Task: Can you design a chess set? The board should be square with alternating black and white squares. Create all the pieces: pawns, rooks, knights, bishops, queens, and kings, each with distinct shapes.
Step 712:
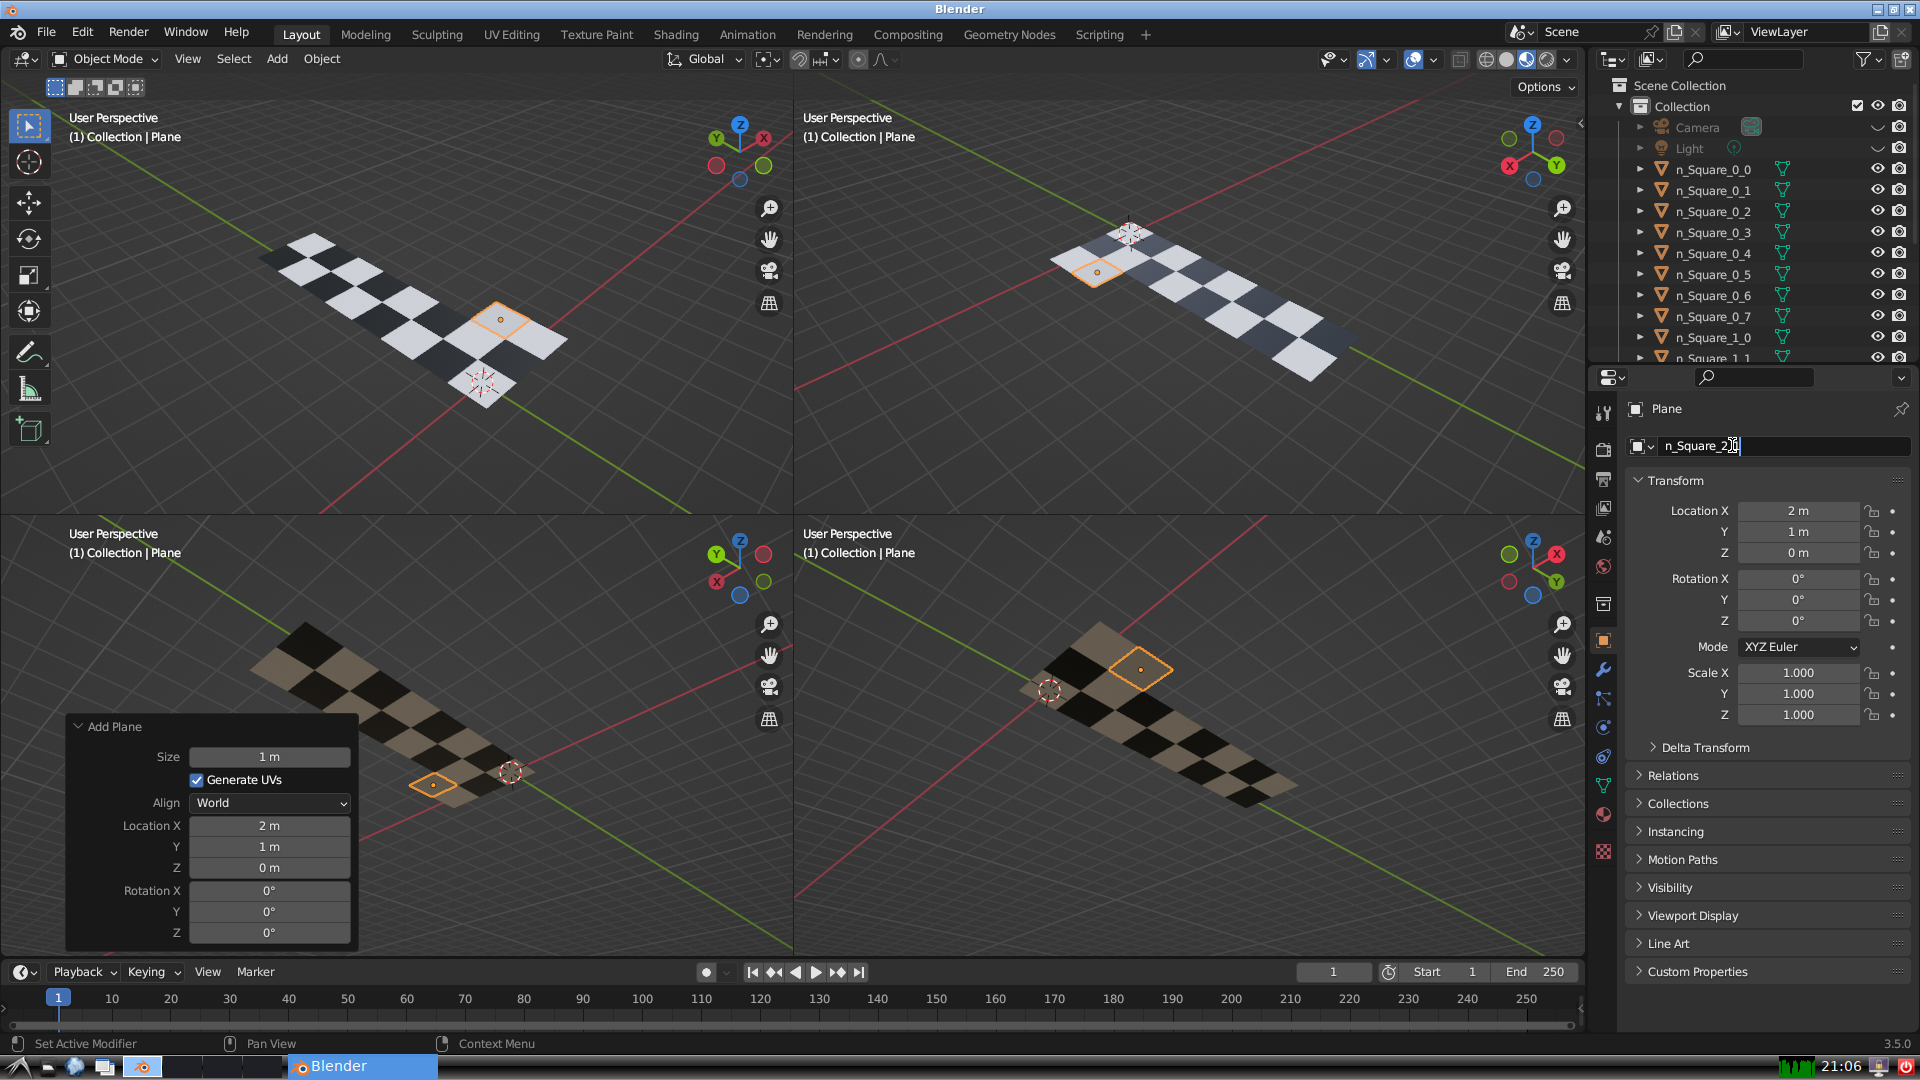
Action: {"key_press": ['Return']}